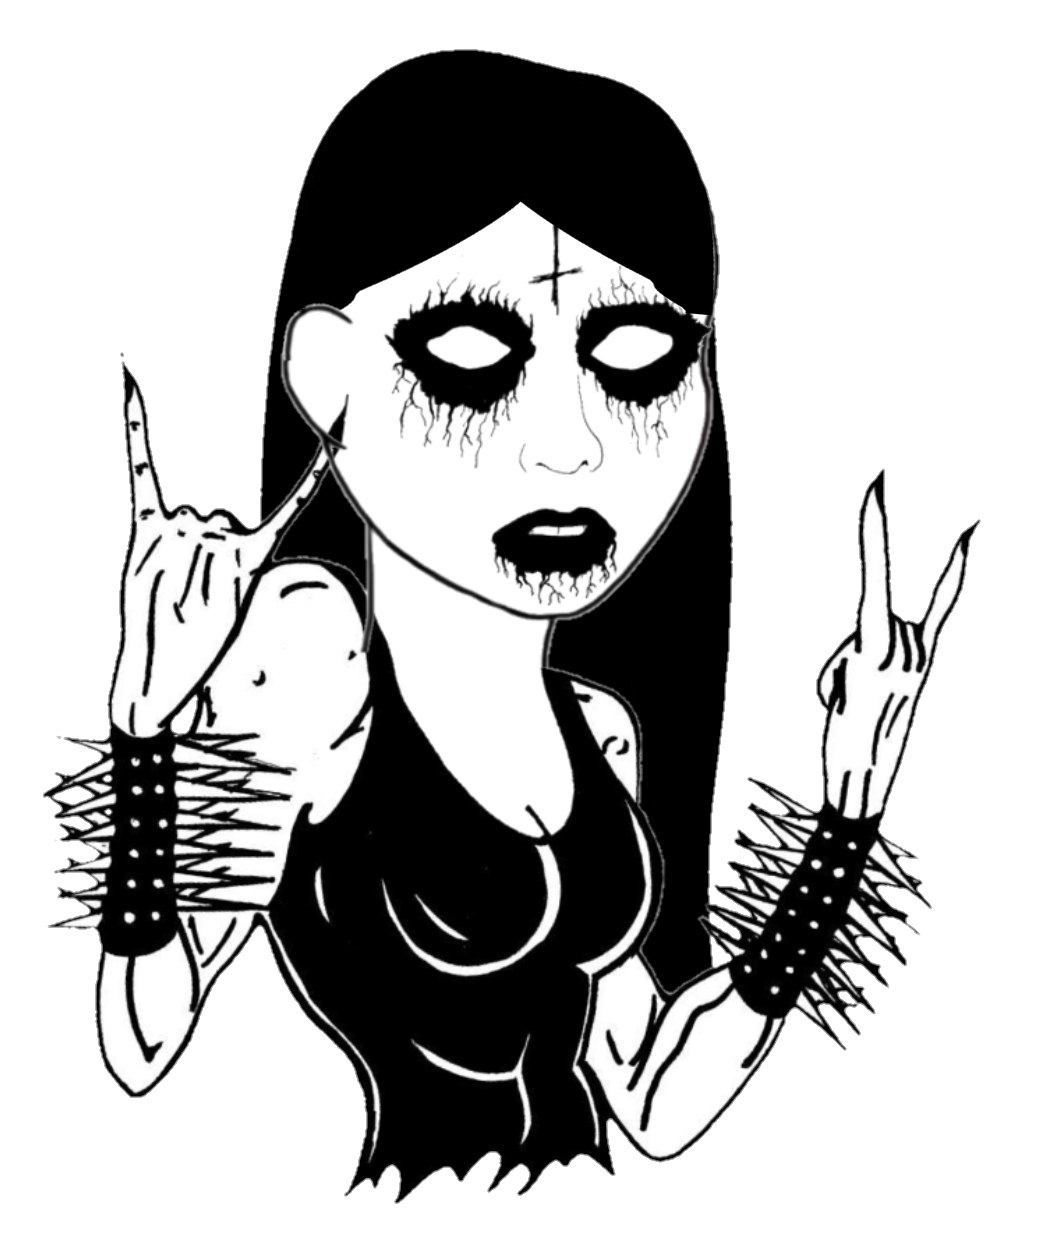
Label: 5_Doomer_Girl